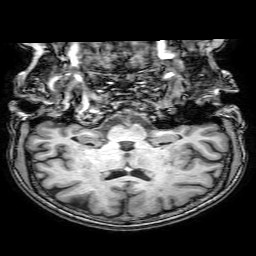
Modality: T1w
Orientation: sagittal
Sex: female
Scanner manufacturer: philips
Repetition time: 0.008142 s
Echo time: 0.00372 s